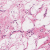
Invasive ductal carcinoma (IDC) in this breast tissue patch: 0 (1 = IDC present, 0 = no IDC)